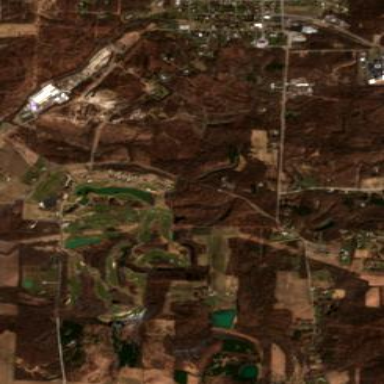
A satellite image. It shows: Golf course surrounded by greenery.